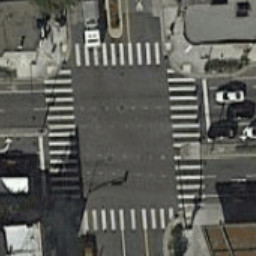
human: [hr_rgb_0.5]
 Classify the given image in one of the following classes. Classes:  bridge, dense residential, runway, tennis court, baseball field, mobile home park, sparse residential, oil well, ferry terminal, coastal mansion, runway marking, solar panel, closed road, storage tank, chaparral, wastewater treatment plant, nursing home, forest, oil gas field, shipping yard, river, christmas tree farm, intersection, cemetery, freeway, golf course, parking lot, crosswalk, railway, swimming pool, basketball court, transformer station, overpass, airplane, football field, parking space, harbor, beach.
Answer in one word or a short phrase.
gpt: crosswalk